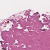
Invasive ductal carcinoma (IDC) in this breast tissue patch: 0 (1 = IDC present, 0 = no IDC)